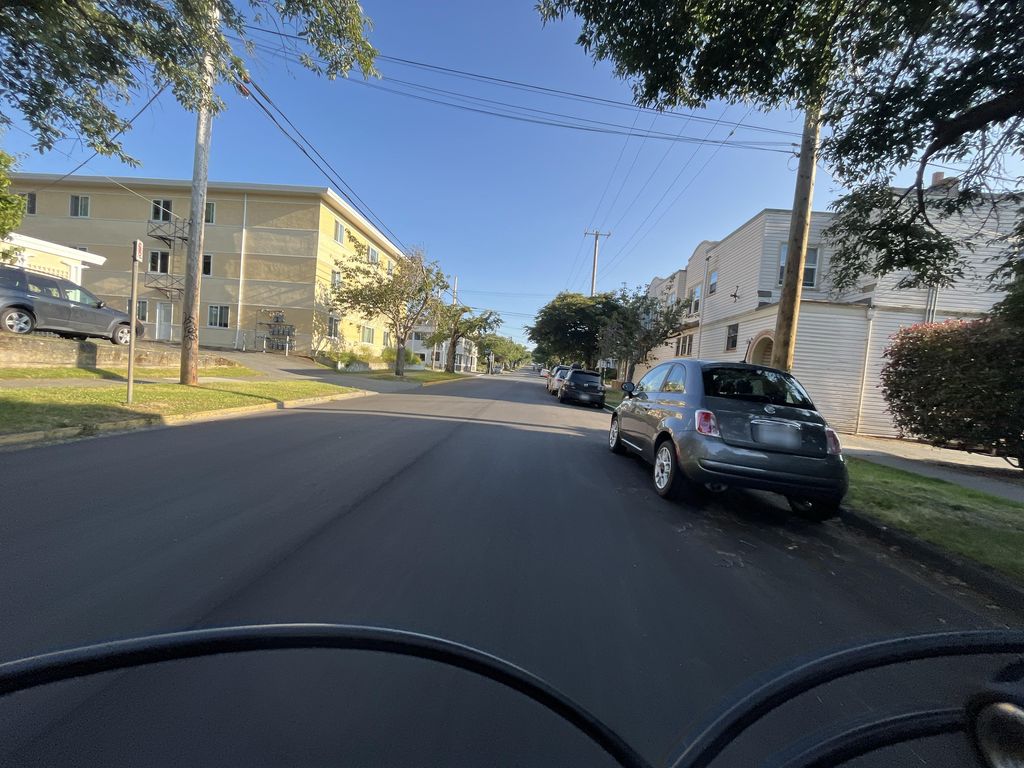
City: victoria